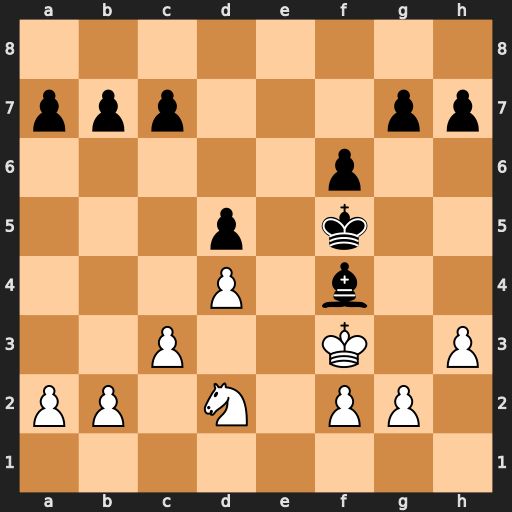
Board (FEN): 8/ppp3pp/5p2/3p1k2/3P1b2/2P2K1P/PP1N1PP1/8
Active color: w
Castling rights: -
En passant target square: -
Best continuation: g4+ Kg5 h4+ Kxh4 Kxf4